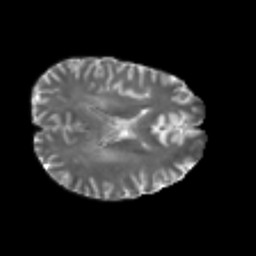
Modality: T2w
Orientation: axial
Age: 32
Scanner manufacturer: philips
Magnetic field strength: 3 T
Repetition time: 8.6 s
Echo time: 0.127 s